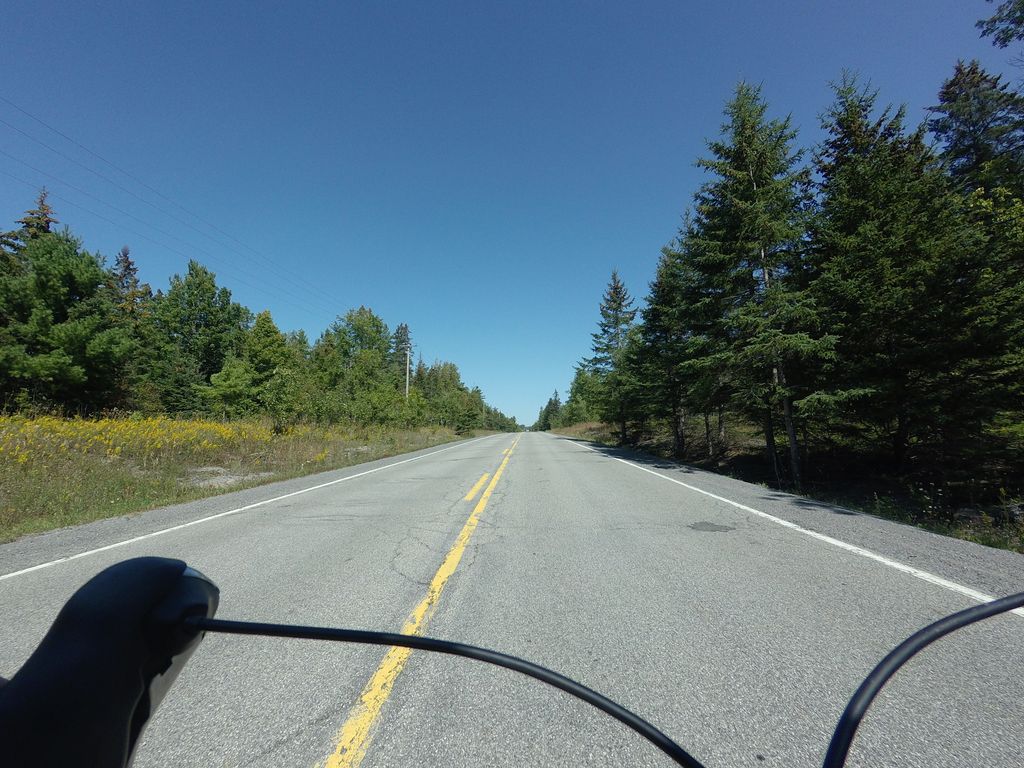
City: ottawa-gatineau